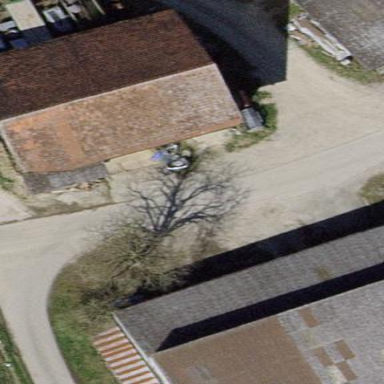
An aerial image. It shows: Farm auxiliary building with gabled roof.